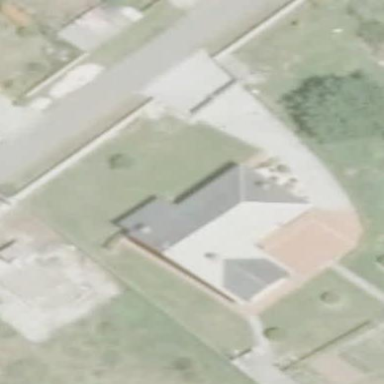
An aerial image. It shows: Simple house.